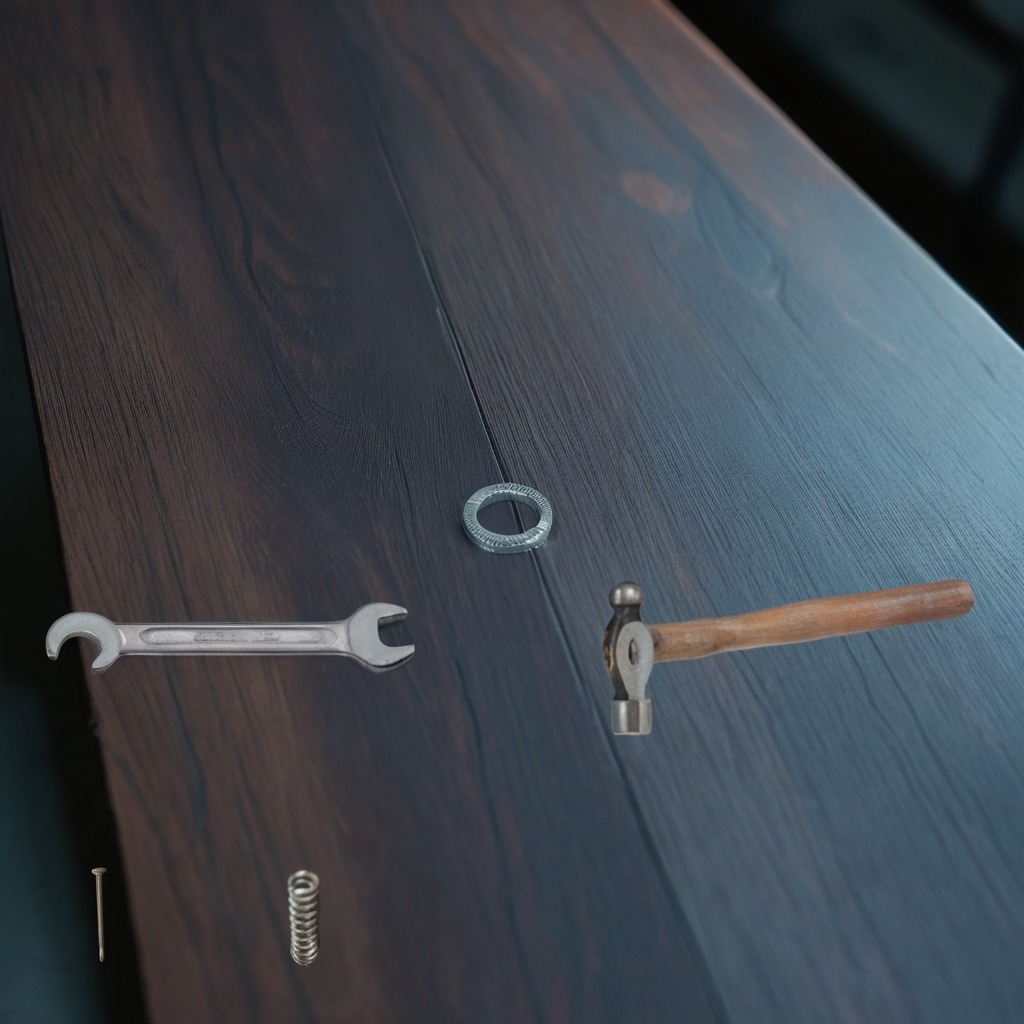
A metal washer, a hammer, an iron nail, a coiled metal spring, and a wrench are lying on the table.